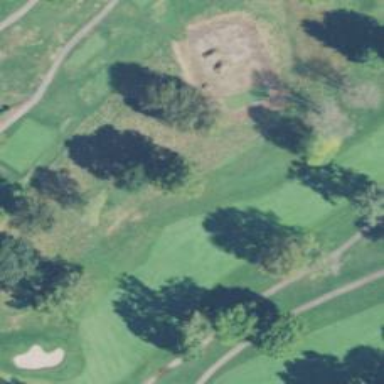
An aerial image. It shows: Golf hole.